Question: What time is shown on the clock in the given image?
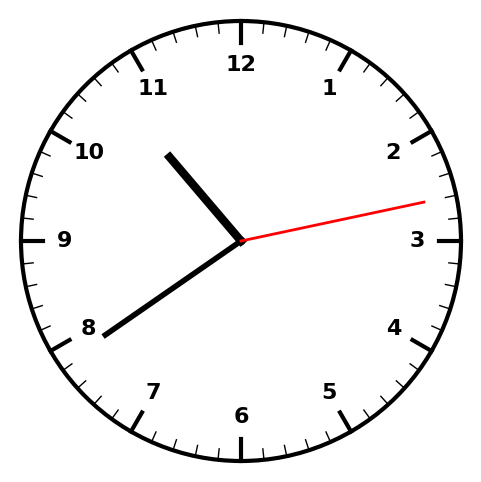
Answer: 10:39:13